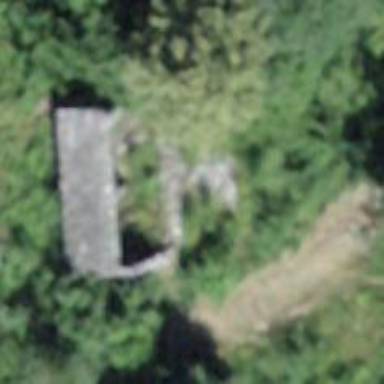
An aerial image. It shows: Ruins of building.